Question: Text is overlapping the image.
This is screenshot of overlapped contents:

CSS class of text:
'''
._text
{
position:relative;
float:left;
text-align:left;
margin-left:30px;
font-size:14px;
color:#FF0000;
z-index:1;
}
'''
CSS class of image:
'''
._images
{
position:absolute;
float:right;
margin-top:18px;
margin-left:165px;
width:170px;
height:170px;
z-index:0;
}
'''
Give me some solution to move the text away from the image.
Thank you in advance.
Here is HTML (as demanded in comments) dynamically returned by ajax:
'''
<div id="rNo">(12 / 14)</div>
<img class="_images" src="Buildings_files/school2.png" align="right">
<h4 class="building_heading">School</h4>
<span id="m_text_area_body">School is .... <br><br></span>
<span class="_text">" Upgrade Governor Palace to (level-10) to construct this building. You have suffecient golds to construct it</span>
</div>
'''
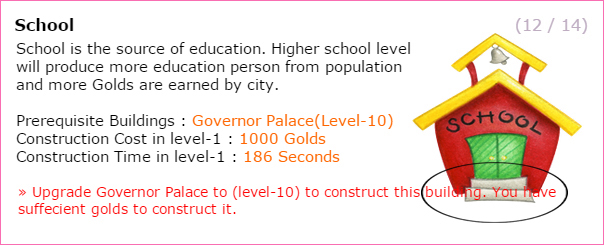
Answer: add padding to the right like this
'''
._text{padding-right: 170px;}
'''
Or set width of your text like this
'''
._text{width: /*distance between left of text and image*/;}
'''
And you can also try giving both the text and the image the same z-index like this
'''
._text{z-index:1;} ._images{z-index:1;}
'''